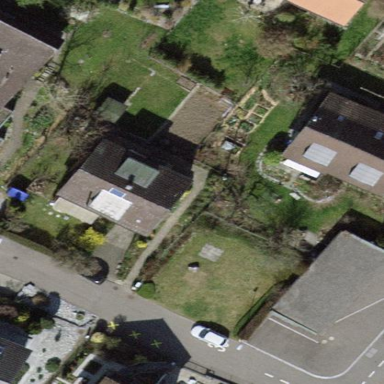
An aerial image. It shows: Detached building.